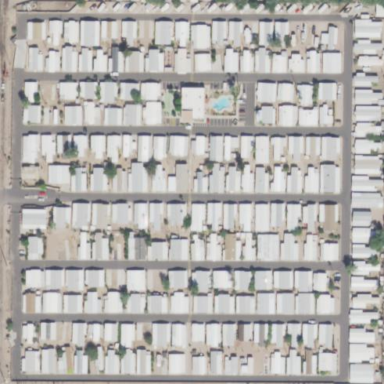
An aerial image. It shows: Mobile residential area.